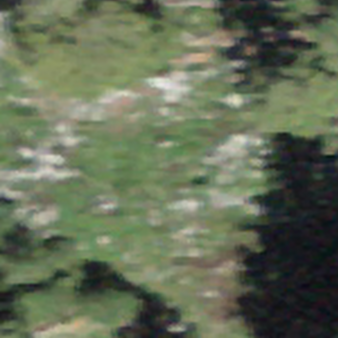
Label: other